Question:
Hi,
I have developed a screen using jquery mobile for Blackberry using phonegap. But when I deploy it to device the screen scrolls vertically as shown in the image below. I tried the same html,css,js combination with the android device phonegap project and it doesn't scroll at all. It seems to be scrolling vertically only in blackberry. Is there any way we could disable vertical scroll bars in blackberry in a phonegap project ?. The horizontal scrolling is disabled successfully though.
Any help with regard to this is highly appreciated. I am using dreamweaver to design the ui and js. and using the command line(terminal) to build and deploy to the blackberry device.
My code is as shown below :
'''
<!DOCTYPE html>
<html>
<head>
<meta charset="UTF-8">
<meta name="viewport" id="viewport" content="width=device-width, height=device- height,initial-scale=1.0, maximum-scale=1.0,user-scalable=no;"/>
<title>jQuery Mobile Web App</title>
<link href="jquery-mobile/jquery.mobile-1.0.min.css" rel="stylesheet" type="text/css"/>
<script src="jquery-mobile/jquery-1.6.4.min.js" type="text/javascript"></script>
<script src="jquery-mobile/jquery.mobile-1.0.min.js" type="text/javascript"></script>
<link rel="stylesheet" type="text/css" href="css/style.css"/>
<script type="application/javascript" src="js/application.js">
</script>
<style type="text/css">
#page{
overflow: hidden;
}
</style>
<script type="application/javascript">
$(document).ready(function(e) {
var width = $(window).width(),
height = $(window).height() - $("#header").height(),
row = height / 2,
iconTopSpace = (Number(row) - 50) / 2;
$("div ul li a").attr("style", "height:"+row+"px");
$(".ui-btn-inner").attr("style","margin-top:"+iconTopSpace+"px");
});
</script>
</head>
<body>
<div data-role="page" id="page">
<div data-role="header" id="header">
<h1>Our Workplace</h1>
</div>
<!-- Do this for the blackberry with a higher screen width -->
<div data-role="navbar">
<ul>
<li><a href="Ourworkplace.html" data-transition="slide" data-iconpos="bottom" data-icon="our-workplace">Our Workplace</a></li>
<li><a href="b.html" data-transition="slide" data-iconpos="bottom" data-icon="find-your-way" onClick="test()">Find your way</a></li>
<li><a href="b.html" data-transition="slide" data-iconpos="bottom" data-icon="technology">Technology</a></li>
</ul>
</div>
<div data-role="navbar">
<ul>
<li><a href="a.html" data-transition="slide" data-iconpos="bottom" data-icon="have-an-idea">Have an Idea</a></li>
<li><a href="b.html" data-transition="slide" data-iconpos="bottom" data-icon="useful-links">Useful links</a></li>
<li><a href="b.html" data-transition="slide" data-iconpos="bottom" data-icon="help-desk">Help desk</a></li>
</ul>
</div>
</div>
</body>
</html>
'''
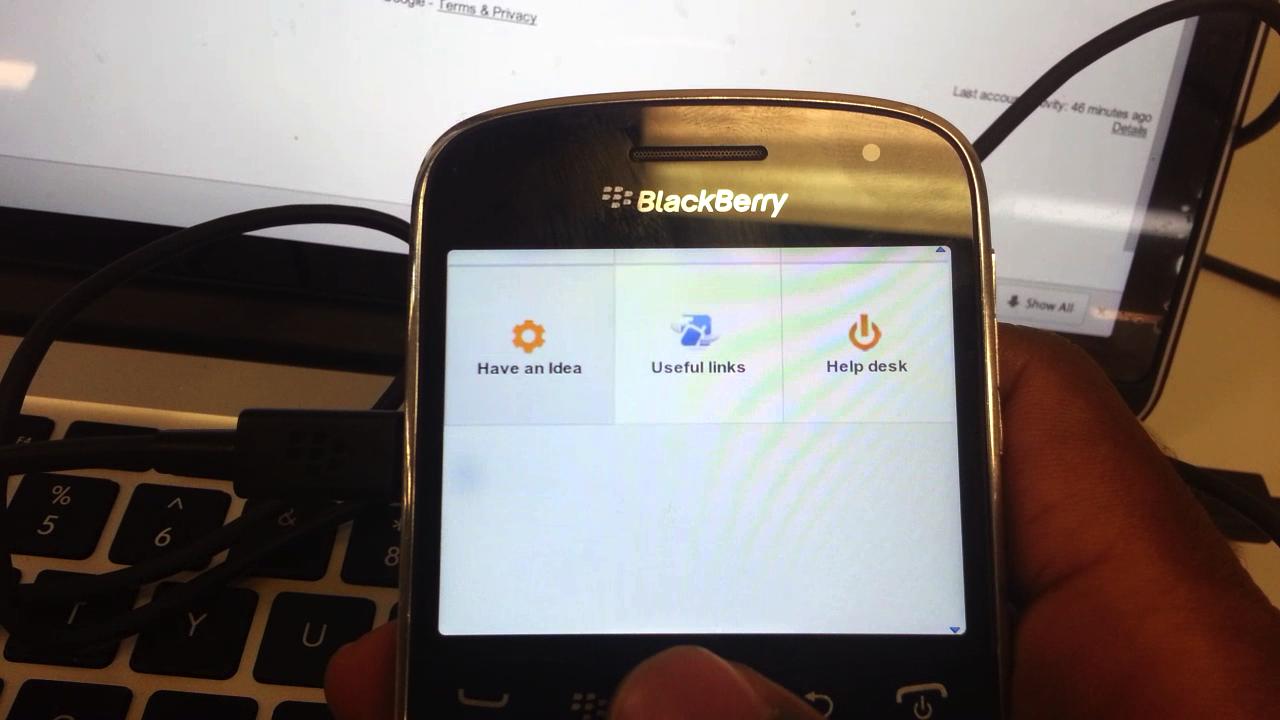
Answer: Add the following to your viewport content : target-densitydpi=device-dpi